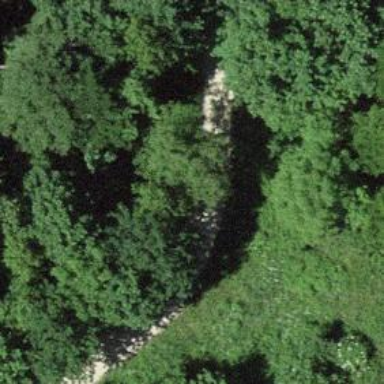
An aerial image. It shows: Rocky track with grade2 quality surface.